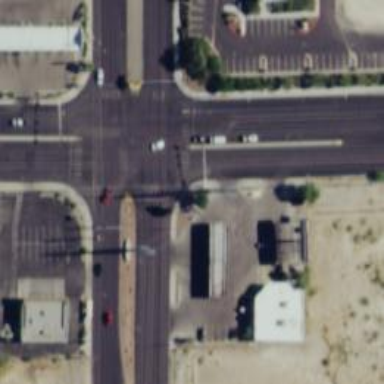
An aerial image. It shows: Solid stop line on the road.